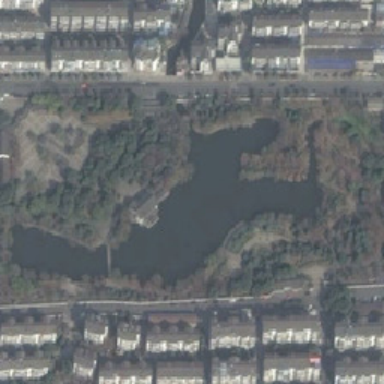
Many buildings are on both sides of the park and there are many green trees and irregular ponds .